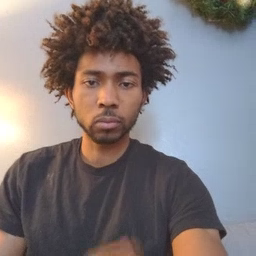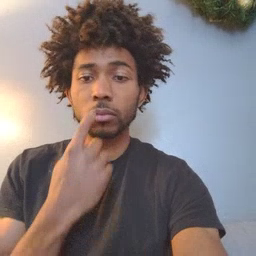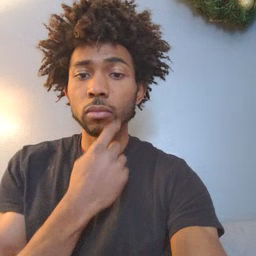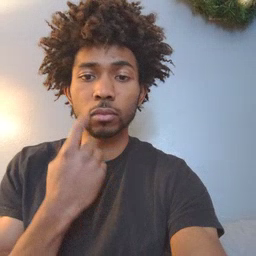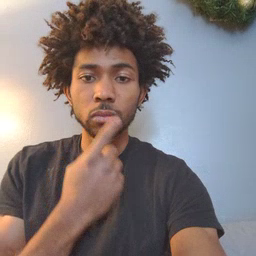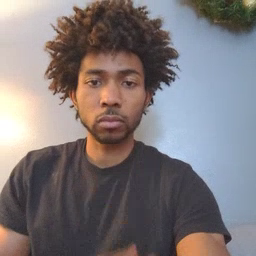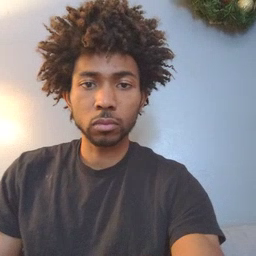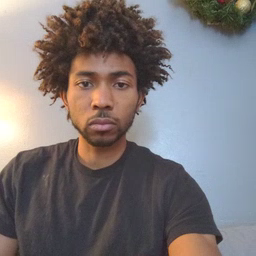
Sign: lips